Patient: sex M, age 57
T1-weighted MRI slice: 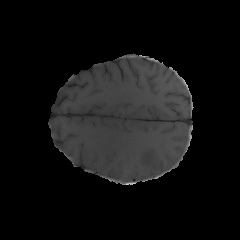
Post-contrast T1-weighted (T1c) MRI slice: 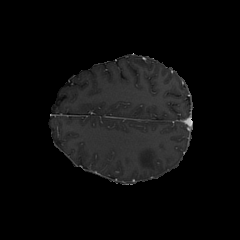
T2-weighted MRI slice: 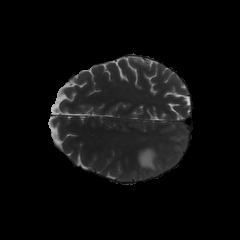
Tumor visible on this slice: yes
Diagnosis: Glioblastoma, IDH-wildtype
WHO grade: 4